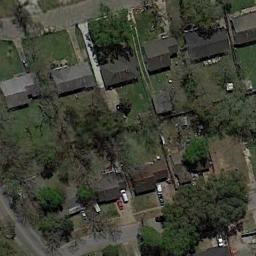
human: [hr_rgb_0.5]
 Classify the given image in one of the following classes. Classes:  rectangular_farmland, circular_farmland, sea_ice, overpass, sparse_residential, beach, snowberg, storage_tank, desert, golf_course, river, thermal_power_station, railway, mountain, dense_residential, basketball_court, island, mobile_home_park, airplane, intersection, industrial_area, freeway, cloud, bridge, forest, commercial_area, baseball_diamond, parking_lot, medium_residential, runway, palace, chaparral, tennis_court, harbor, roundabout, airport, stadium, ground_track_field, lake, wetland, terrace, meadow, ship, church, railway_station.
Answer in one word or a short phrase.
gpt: medium_residential